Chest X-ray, PA view. Patient: 40 years old, sex M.
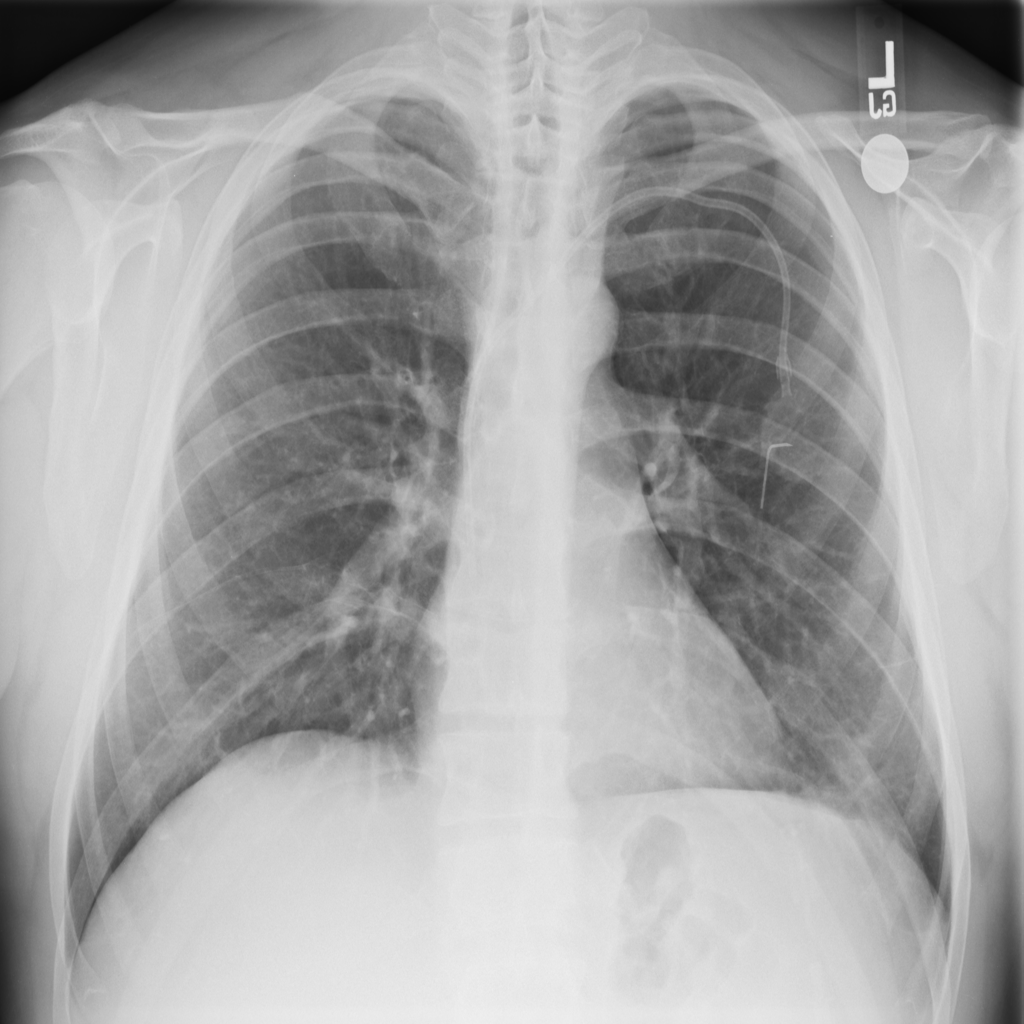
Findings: No Finding